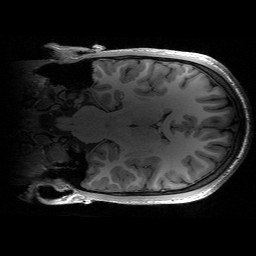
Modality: T1w
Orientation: coronal
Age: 17
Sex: male
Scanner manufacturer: siemens
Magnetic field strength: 3 T
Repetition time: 2.53 s
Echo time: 0.00297 s